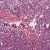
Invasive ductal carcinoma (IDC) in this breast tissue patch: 1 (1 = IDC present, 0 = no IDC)